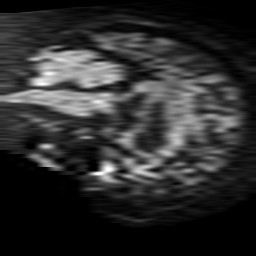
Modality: TRACE
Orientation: sagittal
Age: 73
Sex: female
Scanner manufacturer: philips
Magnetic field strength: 1.5 T
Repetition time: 3.505 s
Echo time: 0.09255 s